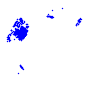
Particle: electron